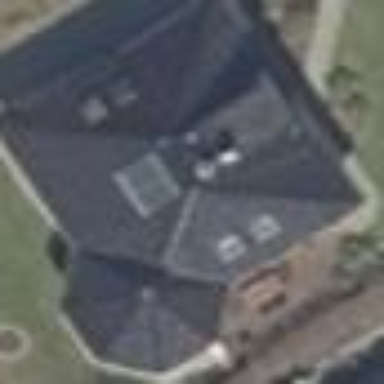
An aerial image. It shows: Detached building with hipped roof.